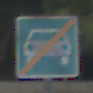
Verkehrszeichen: EndeKraftfahrstrasse
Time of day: MorningAfternoon
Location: Outdoor (Suburban)
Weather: PartlyCloudy
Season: NotSpecified
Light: Natural